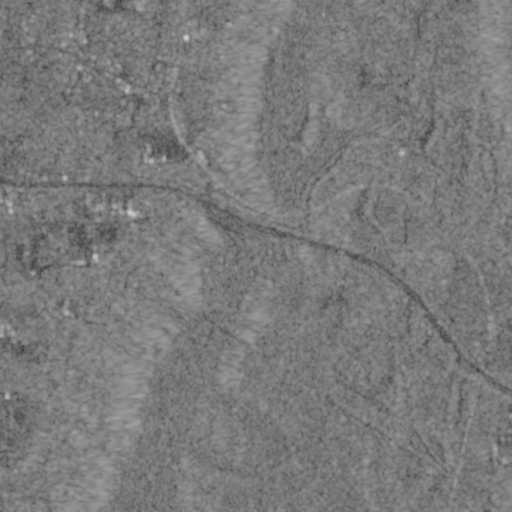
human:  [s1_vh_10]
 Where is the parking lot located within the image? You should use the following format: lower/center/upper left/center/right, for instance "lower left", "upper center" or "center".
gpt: The parking lot is located in the upper left of the image.
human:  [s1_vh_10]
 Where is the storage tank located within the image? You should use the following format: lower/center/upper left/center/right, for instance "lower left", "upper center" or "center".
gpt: The storage tank is located in the upper center of the image.
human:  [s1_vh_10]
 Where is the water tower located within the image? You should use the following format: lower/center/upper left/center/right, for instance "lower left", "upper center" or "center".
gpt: The water tower is located in the lower left of the image.
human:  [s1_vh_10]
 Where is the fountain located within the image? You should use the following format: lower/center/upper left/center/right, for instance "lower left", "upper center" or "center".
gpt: The fountain is located in the upper left of the image.
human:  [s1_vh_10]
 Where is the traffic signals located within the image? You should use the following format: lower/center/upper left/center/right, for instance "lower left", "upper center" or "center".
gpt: The traffic signals is located in the upper left of the image.
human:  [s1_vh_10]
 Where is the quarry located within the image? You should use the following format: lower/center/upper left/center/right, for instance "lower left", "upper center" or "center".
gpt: There is no quarry in the image.

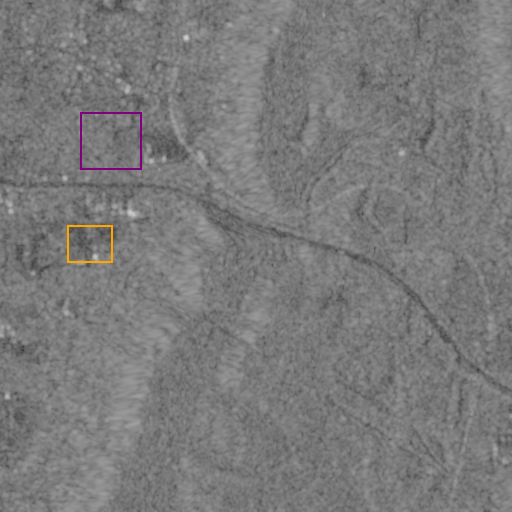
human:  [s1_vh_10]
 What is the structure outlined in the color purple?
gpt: The structure outlined in purple is a park.
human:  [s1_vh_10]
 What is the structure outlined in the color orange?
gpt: The structure outlined in orange is a building.
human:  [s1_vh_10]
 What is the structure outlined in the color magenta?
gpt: There is no magenta outline.